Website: crate-barrel
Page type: delivery-shipping
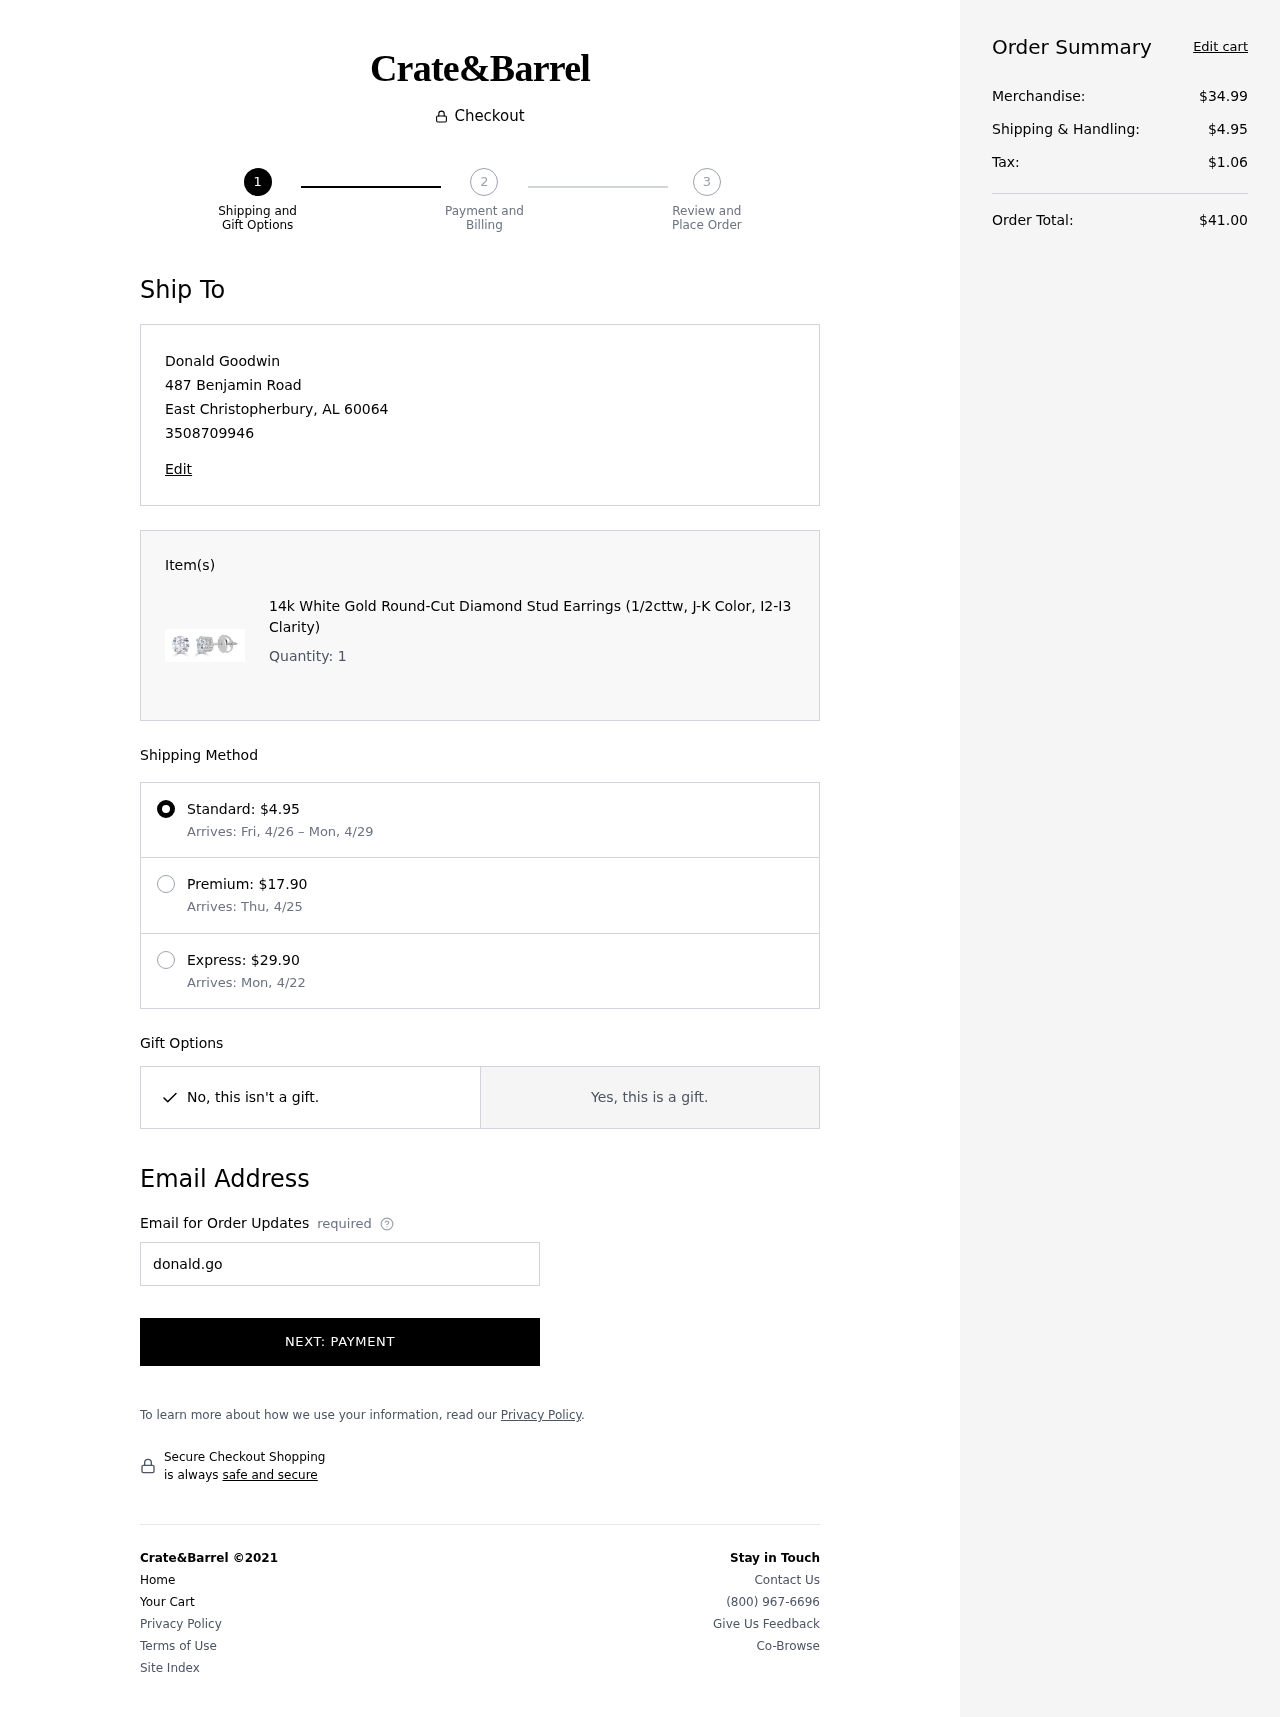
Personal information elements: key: PII_CITY
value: East Christopherbury
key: PII_EMAIL
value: donald.goodwin@gmail.com
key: PII_FULLNAME
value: Donald Goodwin
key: PII_PHONE
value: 3508709946
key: PII_POSTCODE
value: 60064
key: PII_STATE_ABBR
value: AL
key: PII_STREET
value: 487 Benjamin Road
Product elements: key: PRODUCT1_NAME
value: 14k White Gold Round-Cut Diamond Stud Earrings (1/2cttw, J-K Color, I2-I3 Clarity)
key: PRODUCT1_QUANTITY
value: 1
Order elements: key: ORDER_SHIPPING_COST
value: $4.95
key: ORDER_SHIPPING_DATE
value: Fri, 4/26
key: ORDER_DELIVERY_DATE
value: Mon, 4/29
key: ORDER_SHIPPING_COST2
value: $17.90
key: ORDER_DELIVERY_DATE2
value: Arrives: Thu, 4/25
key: ORDER_SHIPPING_COST3
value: $29.90
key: ORDER_DELIVERY_DATE3
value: Arrives: Mon, 4/22
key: ORDER_SUBTOTAL
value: $34.99
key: ORDER_TAX
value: $1.06
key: ORDER_TOTAL
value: $41.00